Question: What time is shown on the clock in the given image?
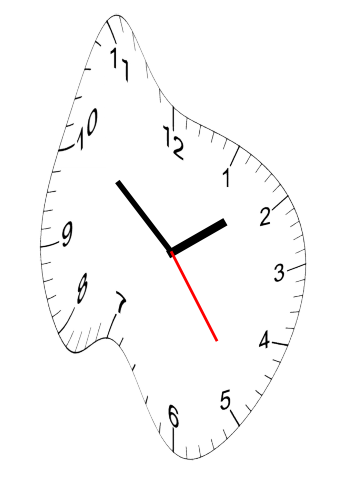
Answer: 01:51:24